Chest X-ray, PA view. Patient: 34 years old, sex F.
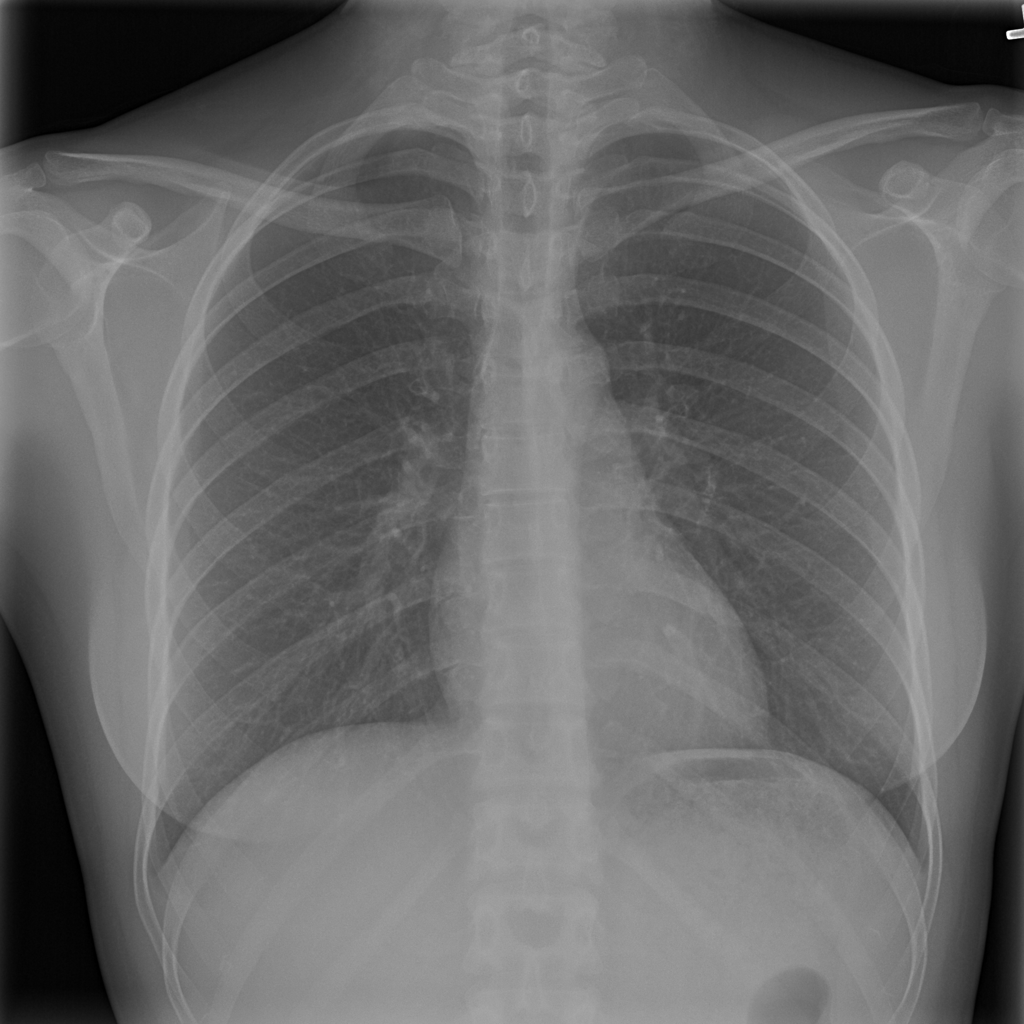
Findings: No Finding